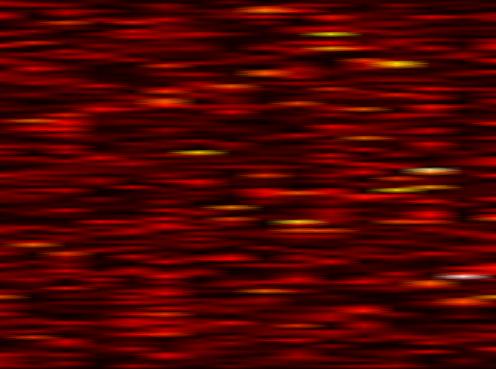
Label: FBMC